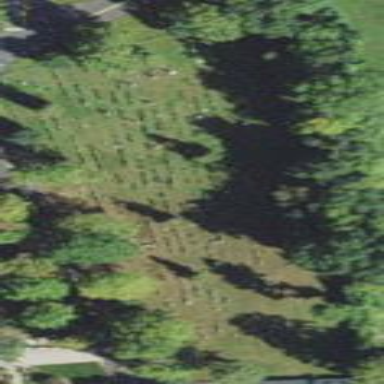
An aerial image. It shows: Private cemetery.